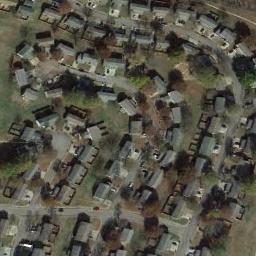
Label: medium_residential